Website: apple
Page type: customer-info-address
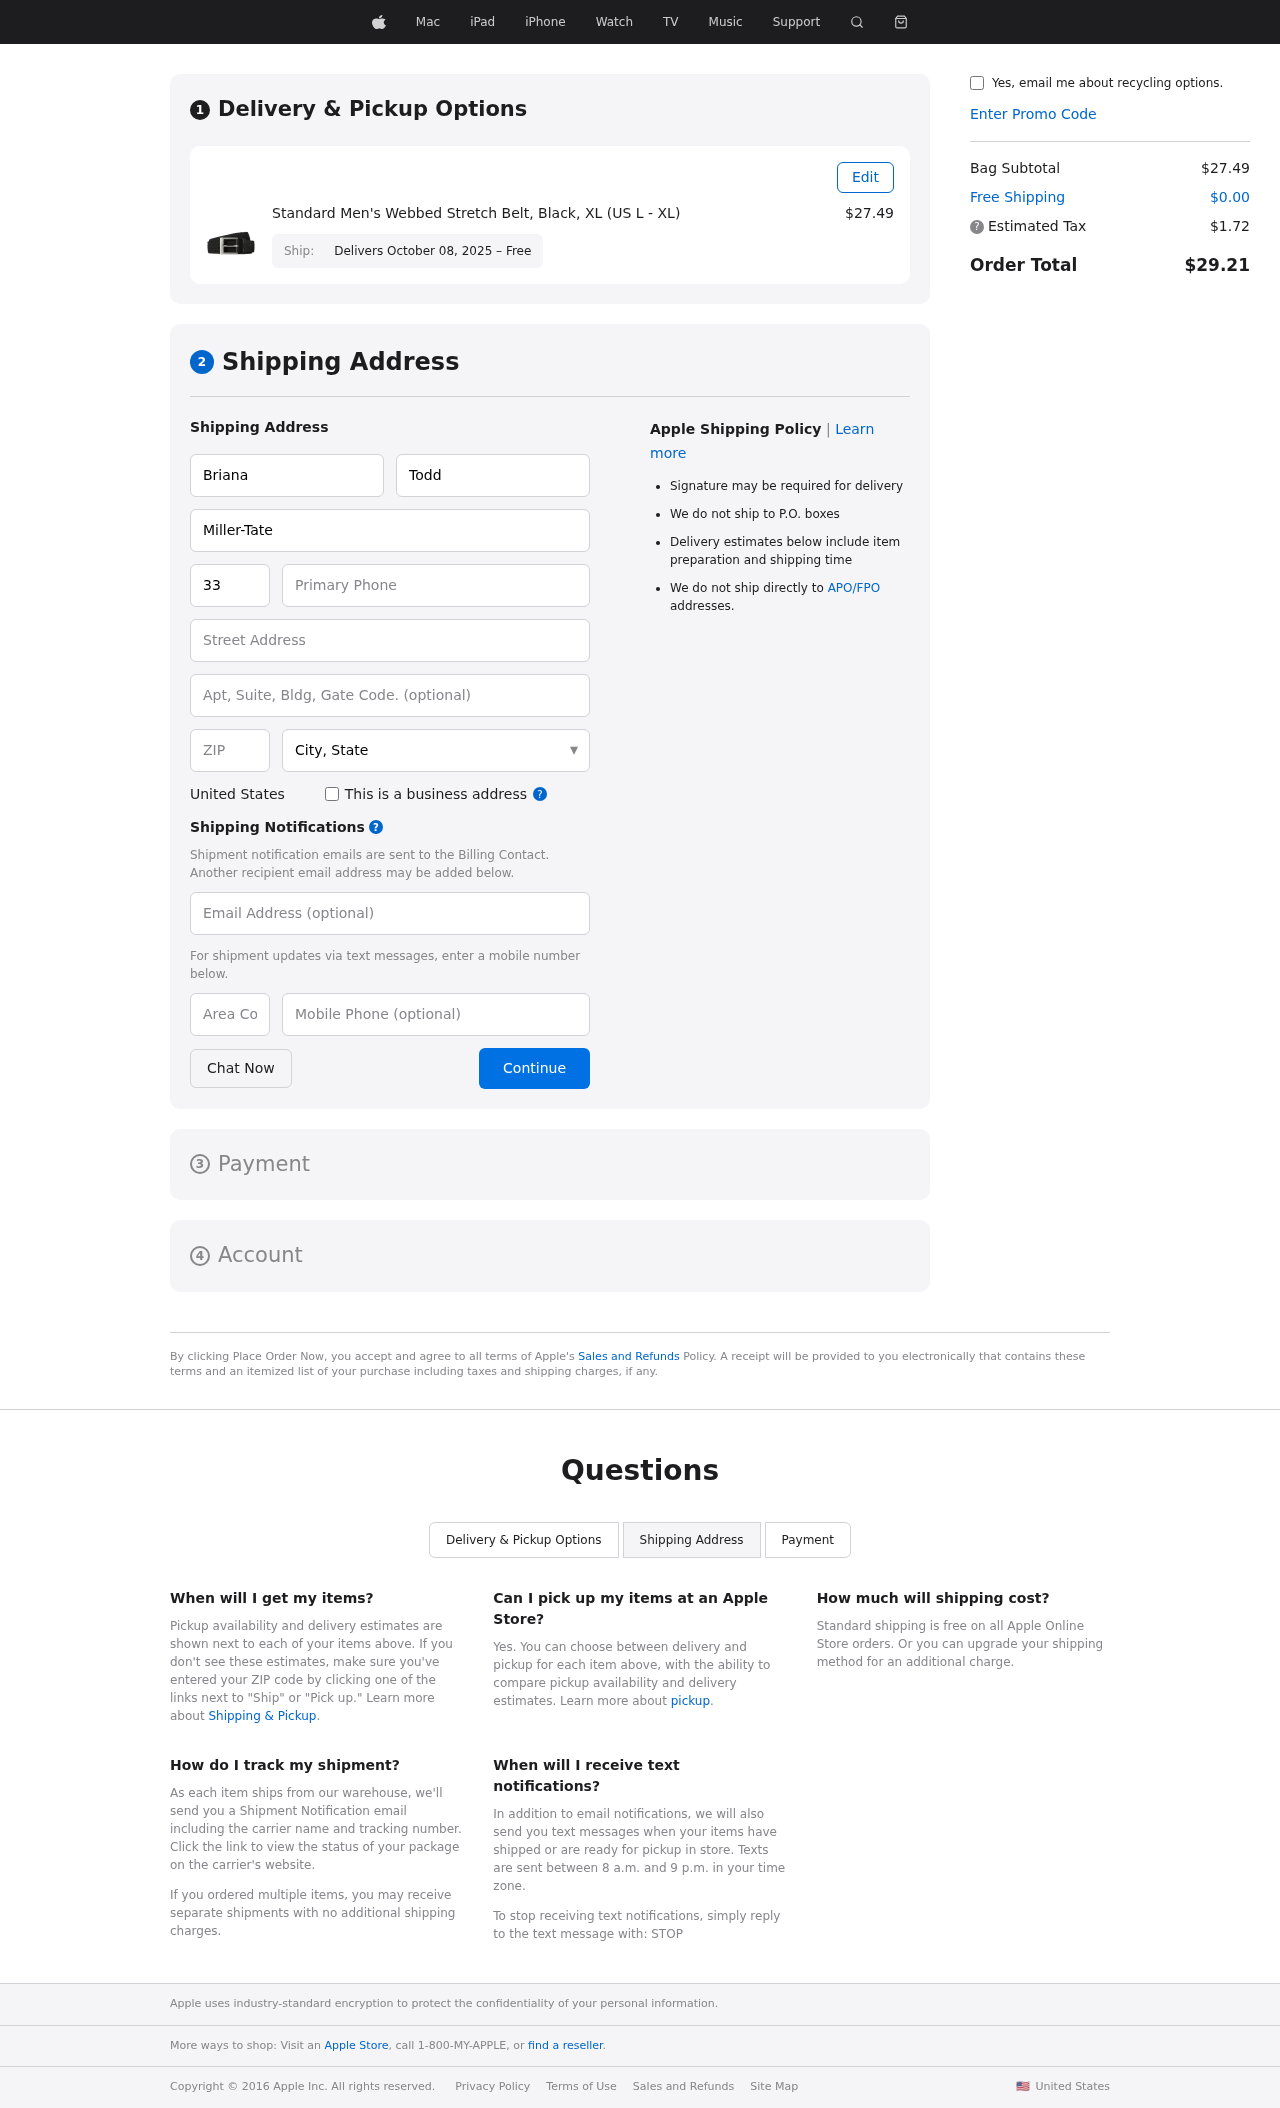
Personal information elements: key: PII_CITY_STATE
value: East Monica, GU
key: PII_COMPANY
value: Miller-Tate
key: PII_COUNTRY
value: United States
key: PII_EMAIL
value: briana_todd@gmail.com
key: PII_FIRSTNAME
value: Briana
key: PII_LASTNAME
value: Todd
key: PII_PHONE
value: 3366231243
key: PII_PHONE_AREA
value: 336
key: PII_POSTCODE
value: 35480
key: PII_STREET
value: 756 Stacey Burg Apt. 811
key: PII_STREET2
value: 1302 David Turnpike Suite 899
Product elements: key: PRODUCT1_NAME
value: Standard Men's Webbed Stretch Belt, Black, XL (US L - XL)
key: PRODUCT1_PRICE
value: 27.49
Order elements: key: ORDER_DELIVERY_DATE
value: Delivers October 08, 2025 – Free
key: ORDER_SUBTOTAL
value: $27.49
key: ORDER_SHIPPING_COST
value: $0.00
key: ORDER_TAX
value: $1.72
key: ORDER_TOTAL
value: $29.21